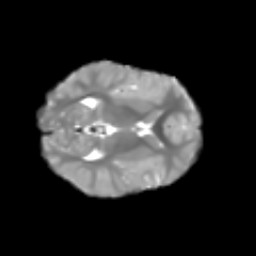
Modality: T2w
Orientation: axial
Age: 6
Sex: female
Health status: healthy